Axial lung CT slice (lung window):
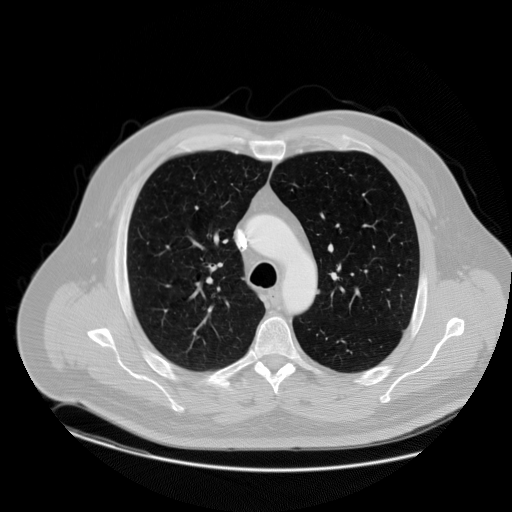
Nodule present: no